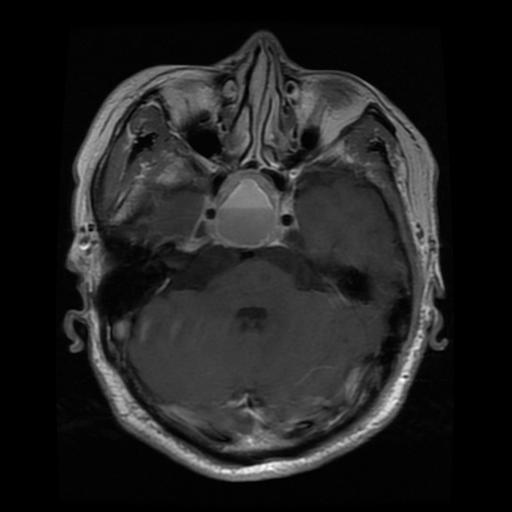
Label: pituitary